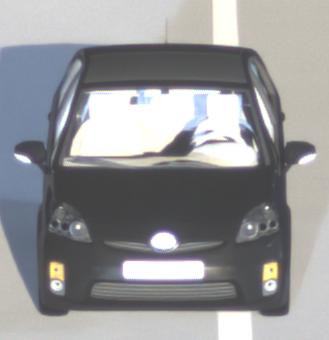
Make: Toyota
Model: Prius 1.5 Hybrid
Detailed model: Prius (HW2)
Model produced from: 2006/03
Model produced until: 2009/06
Doors: 5
Color: black
Road condition: dry road
Daytime: night
Contrast: high contrast